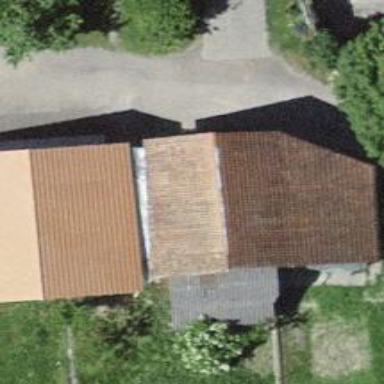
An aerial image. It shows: Barn.